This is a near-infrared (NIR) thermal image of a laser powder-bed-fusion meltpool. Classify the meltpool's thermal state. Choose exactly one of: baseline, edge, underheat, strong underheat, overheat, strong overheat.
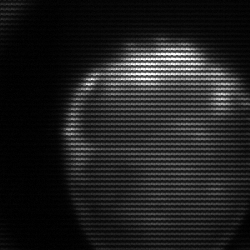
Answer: edge